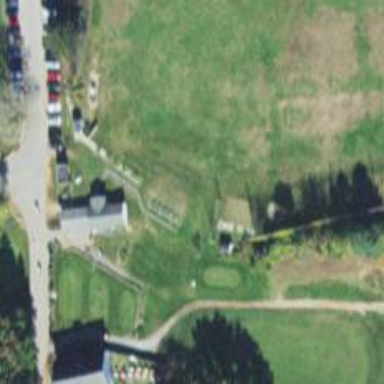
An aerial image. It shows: Golf tee.